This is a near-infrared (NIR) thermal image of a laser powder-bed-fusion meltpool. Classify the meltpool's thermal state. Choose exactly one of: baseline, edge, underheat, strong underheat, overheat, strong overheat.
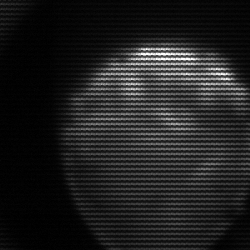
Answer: edge